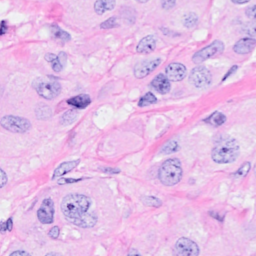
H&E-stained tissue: Breast